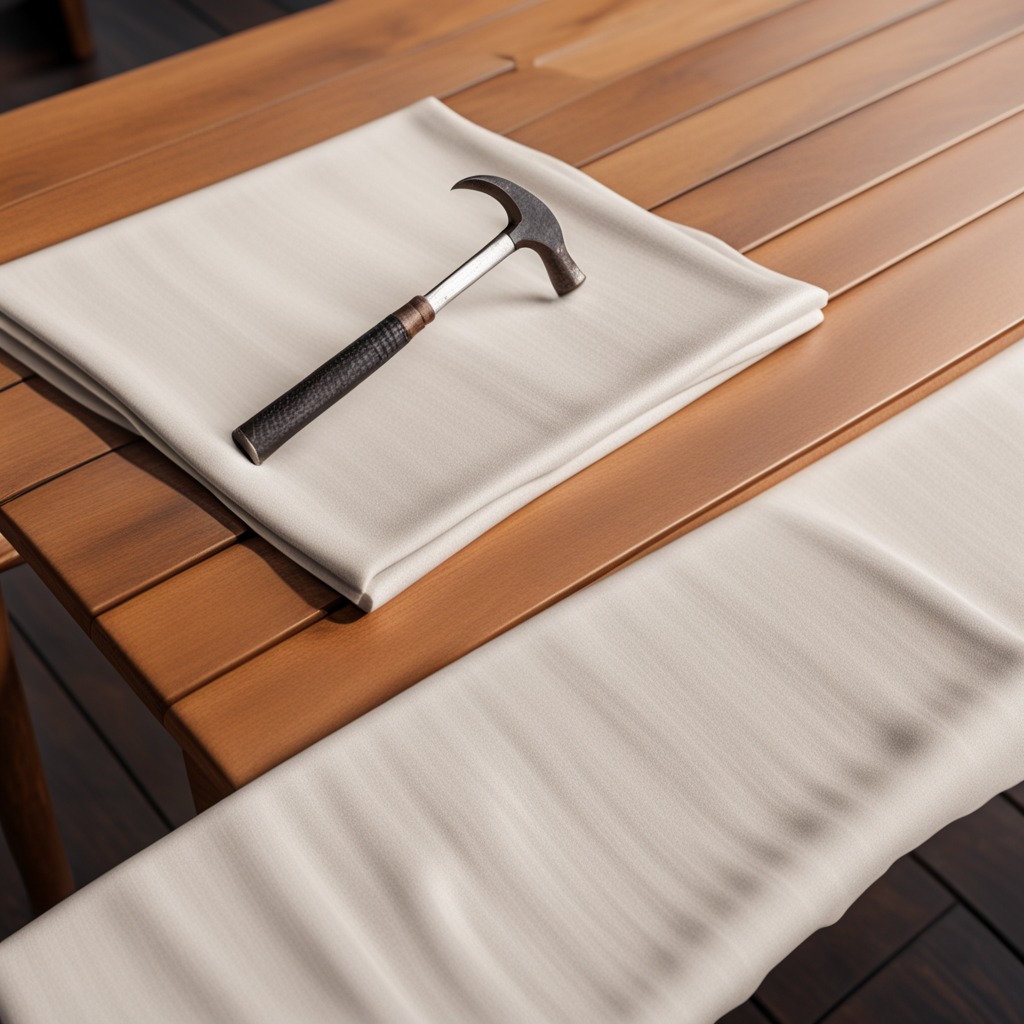
A hammer lies on a wooden table in an outdoor workshop during daytime bright natural light soft shadows worn but beneath the cloth.